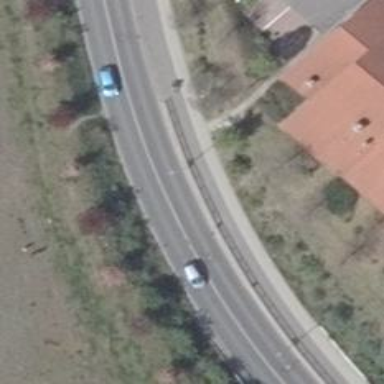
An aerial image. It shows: Asphalt path for cycling.